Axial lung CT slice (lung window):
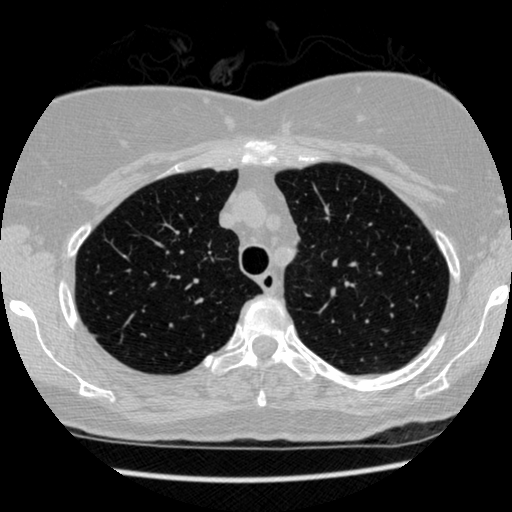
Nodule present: no